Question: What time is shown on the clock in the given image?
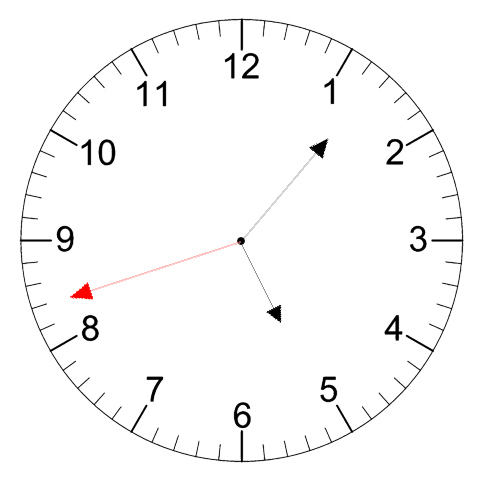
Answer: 05:06:42